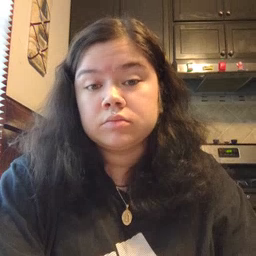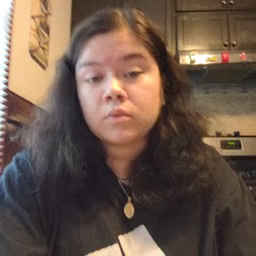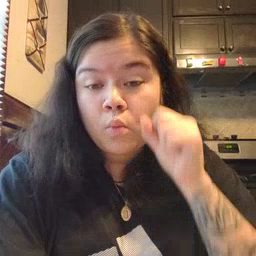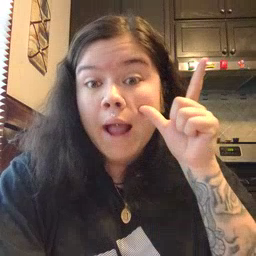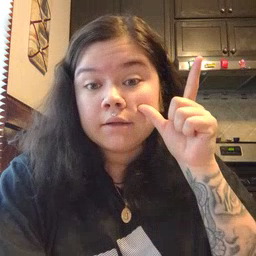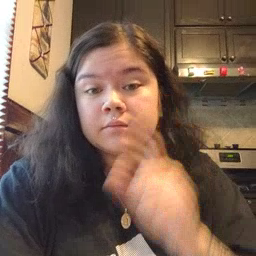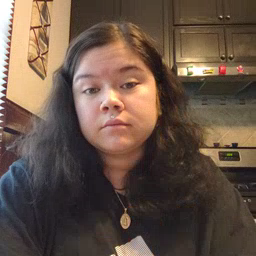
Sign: wake